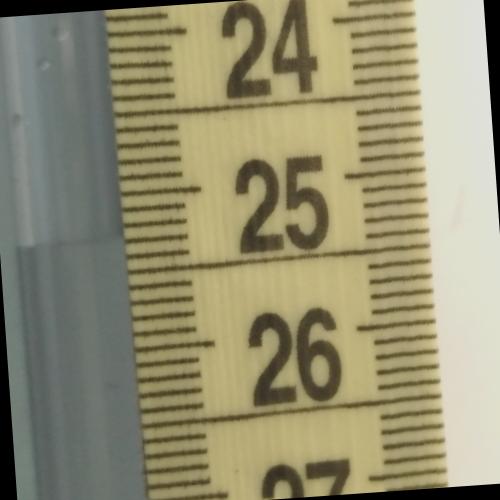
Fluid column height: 25.3 cm